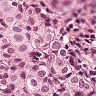
Metastatic tissue present: yes